【题型】选择题　【知识点】平面几何　【难度】hard
如图，在正方形\(ABCD\)中，\(E\)为边\(CD\)的中点，以\(CE\)为斜边向外作等腰\(\text{Rt} \triangle ECF\)，连接\(BF\)，线段\(AD\)上有一点\(G\)，且\(\angle GBF = 45^\circ\)，则\(\frac{AG}{DG}\)的值为（ ）

\vspace{0.5em}
A. \(2\) \quad B. \(\frac{3}{2}\) \quad C. \(\frac{4}{3}\) \quad D. \(\frac{5}{4}\)

\vspace{1em}
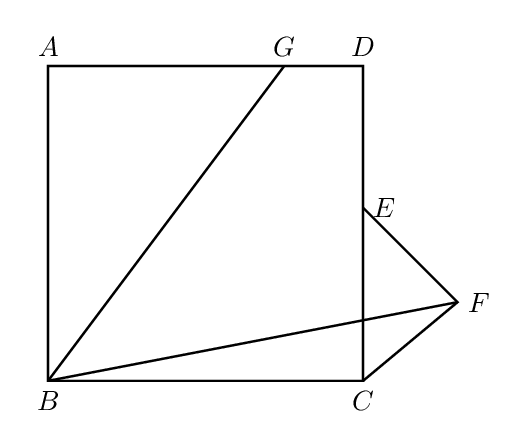
【解答】
\vspace{1em}
【答案】\(\boldsymbol{A}\)

\vspace{0.5em}
【解析】解：过点\(F\)作\(FP \perp CD\)交\(CD\)于点\(P\)，交\(AB\)于点\(M\)，连接\(BD\)，过点\(G\)作\(GH \perp BD\)于点\(H\)，如图所示：

则\(\angle FPC = \angle EPF = \angle GHB = \angle GHD = 90^\circ\)，设正方形\(ABCD\)边长为\(4a\)，\\
则\(BD = 4\sqrt{2}a\)，

\(\because\) 四边形\(ABCD\)为正方形，\\
\(\therefore \angle ABD = \angle CBD = 45^\circ\)，\(\angle BCD = \angle ADC = \angle A = \angle ABC = 90^\circ\)，\\
\(AB = BC = CD = AD = 4a\)，\(AB \mathbin{/\!/} CD\)，

\(\because \angle GHD = 90^\circ\)，\(\angle GDH = 45^\circ\)，\\
\(\therefore \triangle GHD\)为等腰直角三角形，\\
\(\therefore GH = DH\)，

\(\because \angle GBF = 45^\circ\)，\\
\(\therefore \angle ABD = \angle CBD = \angle GBF\)，\\
\(\therefore \angle GBD + \angle DBF = \angle DBF + \angle CBF\)，\\
\(\therefore \angle GBD = \angle CBF\)，

\(\because \angle FPC = \angle BCP\)，\\
\(\therefore PF \mathbin{/\!/} BC\)，\\
\(\therefore \angle PFB = \angle CBF\)，\\
\(\therefore \angle PFB = \angle GBD\)，

\(\because E\)为\(CD\)的中点，\\
\(\therefore CE = \frac{1}{2}CD = 2a\)，

\(\because \triangle CEF\)为等腰直角三角形，\(FP \perp CE\)，\\
\(\therefore CP = PF = EP = \frac{1}{2}CE = a\)，

\(\because AB \mathbin{/\!/} CD\)，\\
\(\therefore \angle BMP = \angle FPC = 90^\circ\)，

\(\because \angle MBC = \angle BMP = \angle BCP = 90^\circ\)，\\
\(\therefore\) 四边形\(BCPM\)为矩形，\\
\(\therefore BM = CP = a\)，\(MP = BC = 4a\)，\\
\(\therefore MF = 4a + a = 5a\)，

\(\therefore \tan\angle GBD = \tan\angle BFP = \frac{BM}{MF} = \frac{1}{5}\)，\\
\(\therefore \tan\angle GBH = \frac{GH}{BH} = \frac{1}{5}\)，

设\(DH = GH = x\)，则\(BH = 5x\)，\\
\(\therefore BH + DH = 5x + x = 4\sqrt{2}a\)，\\
\(\therefore x = \frac{2\sqrt{2}}{3}a\)，

\(\therefore DG = \sqrt{2}DH = \sqrt{2} \times \frac{2\sqrt{2}}{3}a = \frac{4}{3}a\)，\\
\(\therefore AG = 4a - \frac{4}{3}a = \frac{8}{3}a\)，

\(\therefore \frac{AG}{DG} = \frac{\frac{8}{3}a}{\frac{4}{3}a} = 2\)。

故选：A。

\vspace{0.5em}
【点睛】本题主要考查了正方形的性质，矩形的判定和性质，解直角三角形，平行线的性质，等腰直角三角形的性质，解题的关键是作出辅助线，熟练掌握正方形的性质。
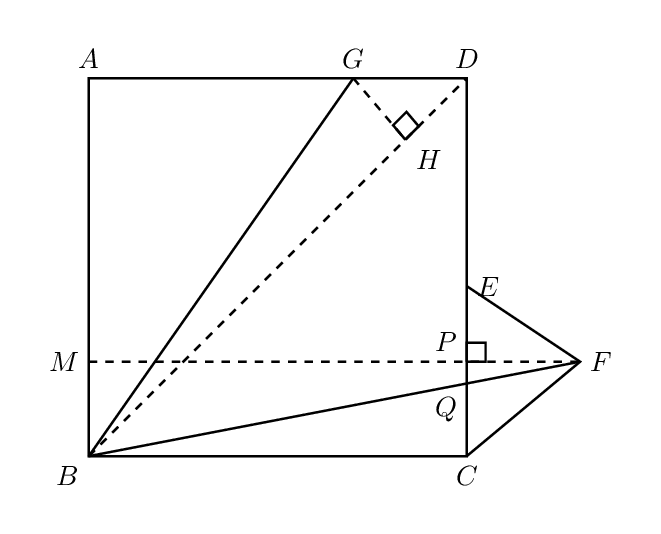